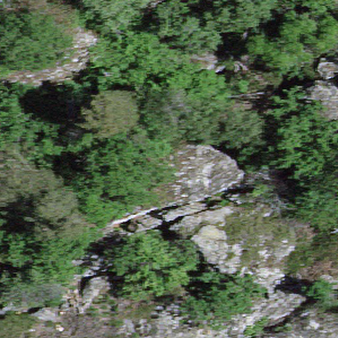
Label: bouldering_area